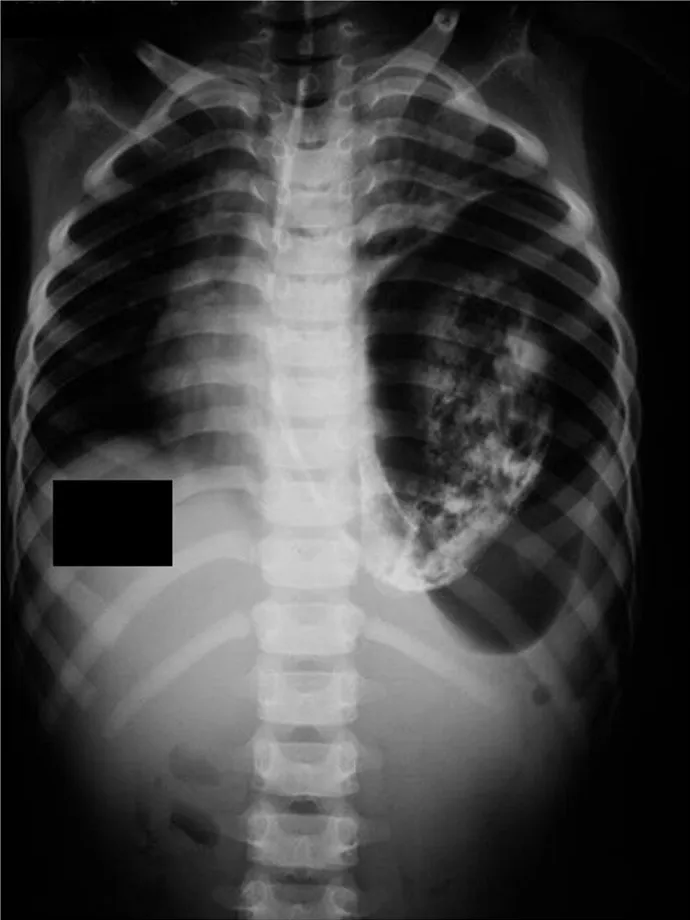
The barium-filled chest x-ray shows the NG tube and the contrast present in the thoracic cavity, indicating a CDH.
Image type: radiology (x_ray)